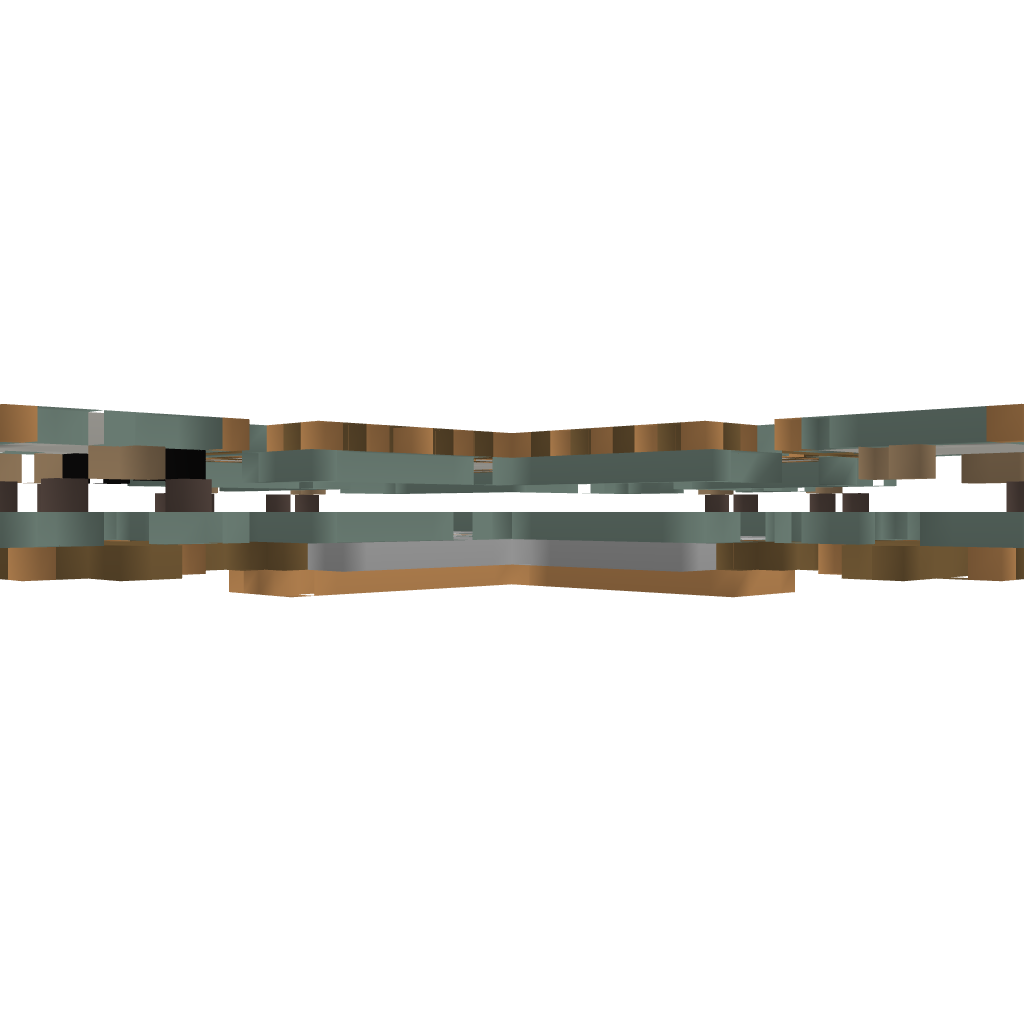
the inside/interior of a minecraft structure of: Cross Garden